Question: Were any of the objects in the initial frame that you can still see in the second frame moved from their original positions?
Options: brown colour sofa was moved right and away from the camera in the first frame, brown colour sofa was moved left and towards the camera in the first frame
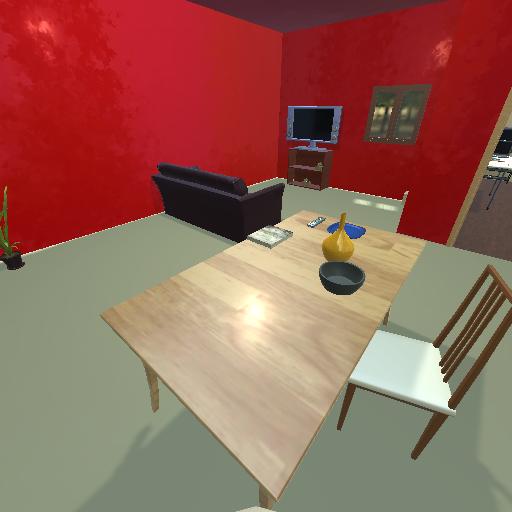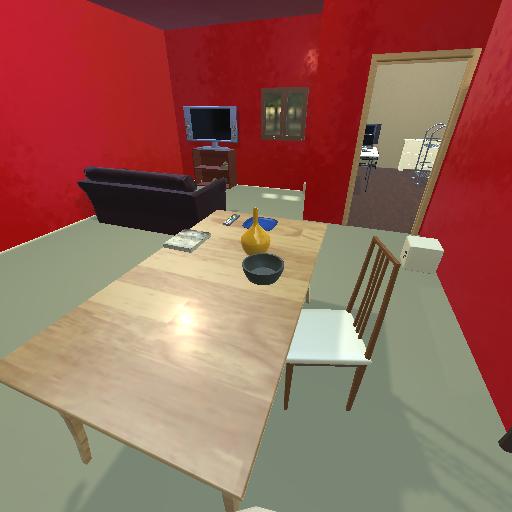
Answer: brown colour sofa was moved right and away from the camera in the first frame